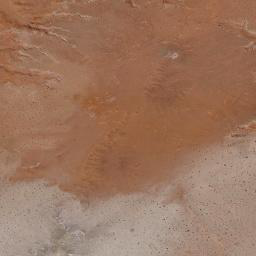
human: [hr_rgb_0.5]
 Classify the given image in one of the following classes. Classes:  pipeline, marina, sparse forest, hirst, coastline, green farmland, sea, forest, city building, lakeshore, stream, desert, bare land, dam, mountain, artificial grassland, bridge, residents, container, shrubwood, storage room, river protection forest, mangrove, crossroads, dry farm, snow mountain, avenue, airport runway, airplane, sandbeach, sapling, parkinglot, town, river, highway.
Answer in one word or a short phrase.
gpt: desert